Question: I am using Extjs 5.
Here is the code i am using
'''
Ext.application({
name : 'MyApp',
launch : function() {
Ext.create('Ext.Panel', {
renderTo : Ext.getBody(),
width : 200,
height : 150,
bodyPadding : 5,
title : 'Hello World',
html : 'Hello <b>World</b>...'
});
}
});
'''
Here i am using server.
What i exactly wants if i change my code and save the file , so that it will reflect on the browser on simple refresh i.e F5 (Right now i need to run the server again to see the changes).
Setting of tomcat

Please help.
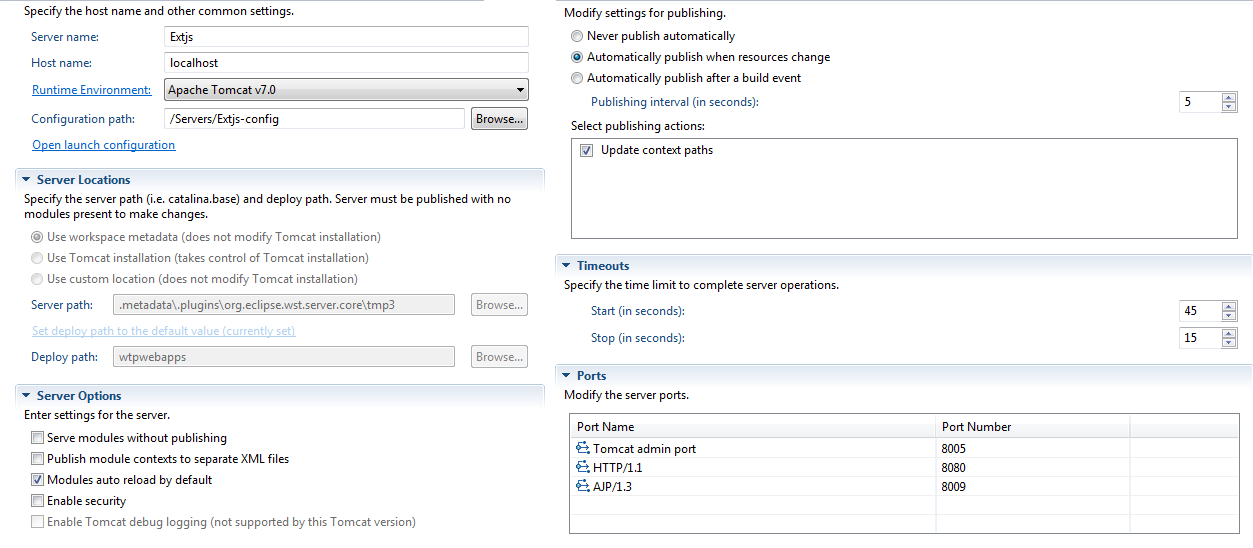
Answer: I think that the problem could be that your .js files are stored in the cache and when you refresh, the browser never load the lastest version of the file.
Try to use Chrome and its debugger(F12) to check if the changes you made in eclipse actually show up in the browser. And instead of F5, right click(when debugger active) in the refresh button and select the third option ("Clean the cache....").
Seeing your images, seems that your server configuration looks good.